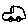
Label: car